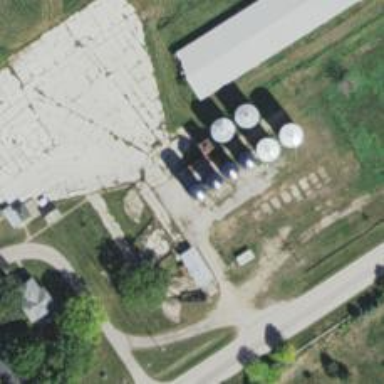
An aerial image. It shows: Silo.